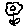
Label: flower